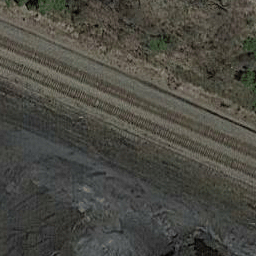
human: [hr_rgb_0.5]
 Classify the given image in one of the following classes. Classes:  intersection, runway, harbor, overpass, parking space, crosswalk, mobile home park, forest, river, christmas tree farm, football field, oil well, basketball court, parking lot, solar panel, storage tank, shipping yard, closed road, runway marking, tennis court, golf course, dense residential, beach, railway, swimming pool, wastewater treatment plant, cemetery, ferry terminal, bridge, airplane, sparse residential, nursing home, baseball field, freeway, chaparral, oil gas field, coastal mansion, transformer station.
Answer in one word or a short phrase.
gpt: railway